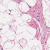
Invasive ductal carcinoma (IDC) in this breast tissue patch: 0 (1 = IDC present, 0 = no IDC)